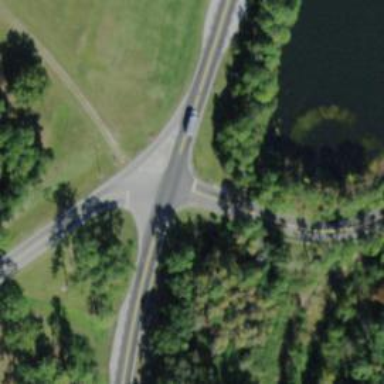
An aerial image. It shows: Tertiary link road.